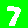
Digit: 7